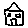
Label: house